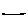
Label: line